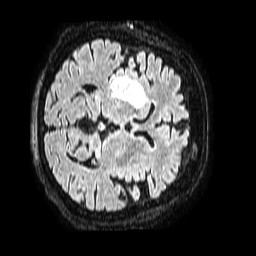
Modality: FLAIR
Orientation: axial
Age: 87
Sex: female
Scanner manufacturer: philips
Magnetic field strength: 1.5 T
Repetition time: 4.8 s
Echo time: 0.3 s